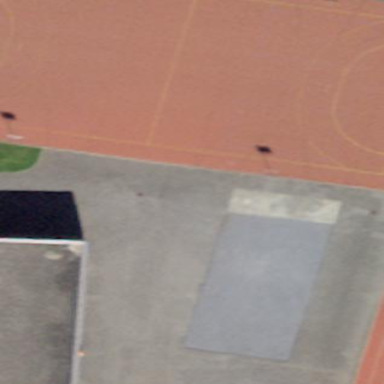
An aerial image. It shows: Asphalt pitch used for basketball and soccer.